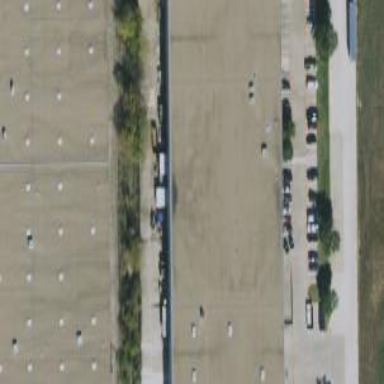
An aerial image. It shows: Warehouse.